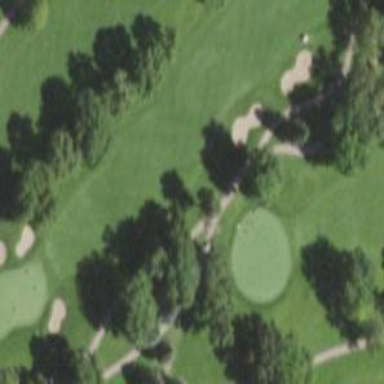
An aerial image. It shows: Path for both roads and golfers.